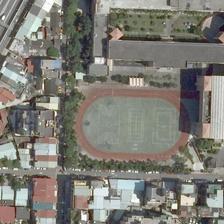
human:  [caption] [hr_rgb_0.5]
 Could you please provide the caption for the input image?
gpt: a playground with a basketball field in it is surrounded by some trees and many buildings .

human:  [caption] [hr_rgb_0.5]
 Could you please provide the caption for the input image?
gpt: many buildings and some green trees are around a playground .

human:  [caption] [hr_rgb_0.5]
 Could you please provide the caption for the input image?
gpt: many buildings around a playground and some green trees are next to a road .

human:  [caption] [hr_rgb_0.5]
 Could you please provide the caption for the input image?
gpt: the playground is close to intensive residental area .

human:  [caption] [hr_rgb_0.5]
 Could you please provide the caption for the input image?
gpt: many buildings around a playground and some green trees are next to a road .